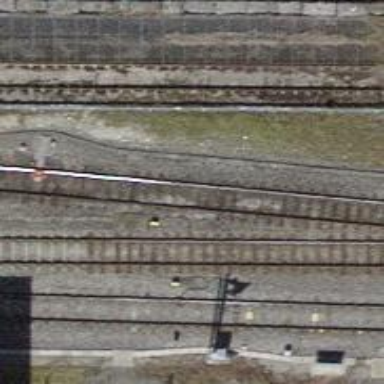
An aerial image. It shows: Railway spur service.